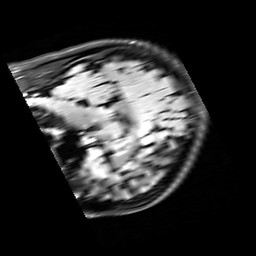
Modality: FLAIR
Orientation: sagittal
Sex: female
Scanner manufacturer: siemens
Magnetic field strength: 3 T
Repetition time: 10 s
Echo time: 0.09 s